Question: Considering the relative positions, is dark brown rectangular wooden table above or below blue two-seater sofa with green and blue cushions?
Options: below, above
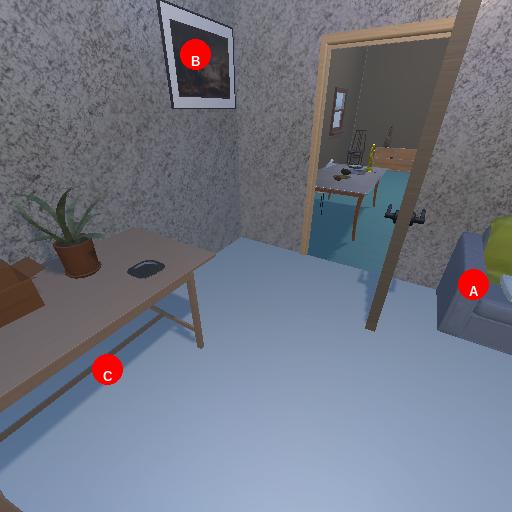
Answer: below